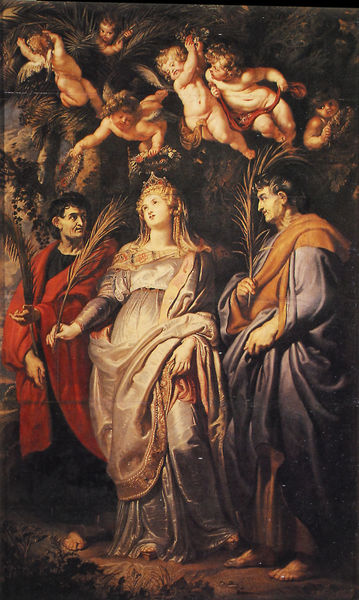
Titel: Die Heiligen Nereus, Domitilla und Achilleus
Künstler: Peter Paul Rubens
Standort: Rom, S. Maria in Vallicella (EU - I - Latium)
Schlagwörter: blau, gemälde, hand, mann, gelb, menschen, blumen, frau, grau, kleid, licht, männer, nacht, rot, weg, falten, hände, gewand, gold, mantel, pflanzen, diadem, krone, engel, violett, füsse, palme, palmwedel, schwanger, kranz, palmenzweige, palmzweig, palmzweige, blumenkranz, palmen, kränze, putten, maria, madonna, putti, blumenkränze, gwand